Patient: sex M, age 45
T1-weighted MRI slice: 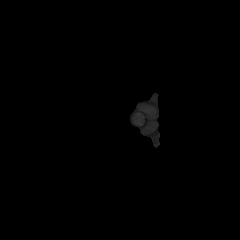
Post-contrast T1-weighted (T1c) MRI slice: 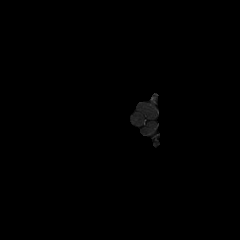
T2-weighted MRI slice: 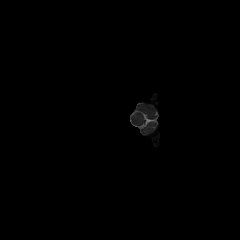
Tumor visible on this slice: no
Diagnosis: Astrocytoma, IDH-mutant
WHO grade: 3